Question: I have a form in a website I am building with the following html using Bootstrap
'''
<div class="hotel-search side-menu blue-background ">
<h2>Search</h2>
<hr/>
<br/>
<form class="hotel-search-form">
<div class="form-group col-md-12">
<label for='nationanlity'>Nationality</label>
<select class="chosen form-control" name="nationanlity" placeholder="Please select your nationality">
<option value="">Select Nationality</option>
<option value="...">...</option>
</select>
</div>
<div class="form-group col-sm-6">
<select class="chosen form-control" id="country" name="country" placeholder="Please select your country">
<option value="">Select Country</option>
<option selected="selected" value="UAE">UAE</option>
</select>
</div>
<div class="form-group col-sm-6">
<select class="chosen form-control" id="city" name="city" placeholder="Please select your city">
<option value="">Select City</option>
</select>
</div>
<div class="form-group col-md-12">
<label for="hotel">Hotel Name</label>
<input type="text" class="form-control" id="hotel" placeholder="Hotel Name">
</div>
</form>
'''
The only css that applies to this form is the from the
.blue-background {
background-color: #010118;
}
css. My problem is that this will only set the background color for part of the form

This has happened a few time before, and it works fine when I add .row to the main div, but that causes the alignment to go bad, can anyone explain to me why is this is happening? and a possible solution? Thanks.
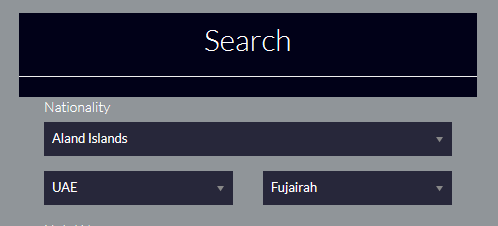
Answer: Adding
'''
display:table;
'''
to the main form div seems to solve the problem, but I have no idea why it does not work without it.